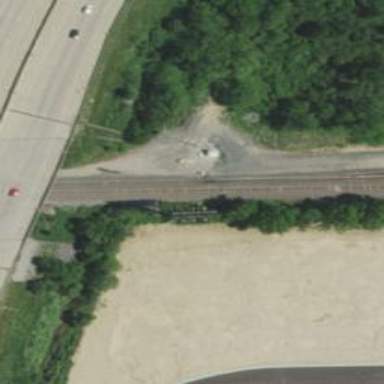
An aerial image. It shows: Junction on the railway.